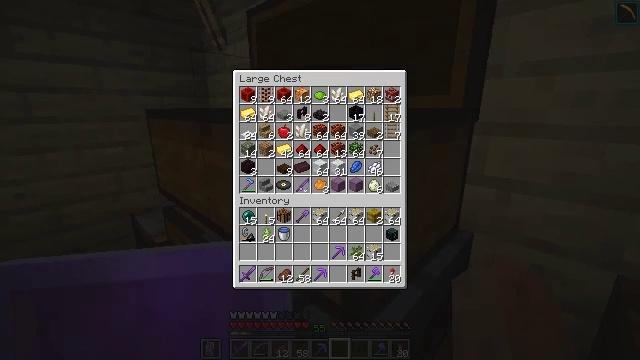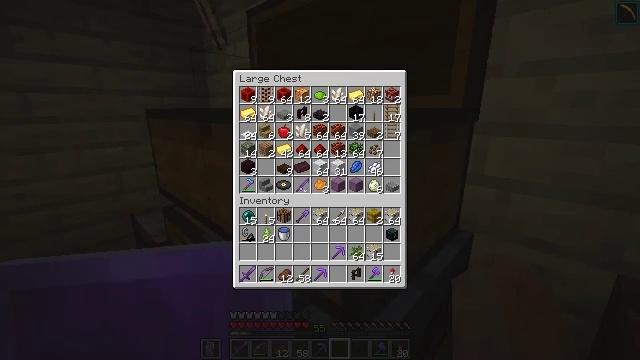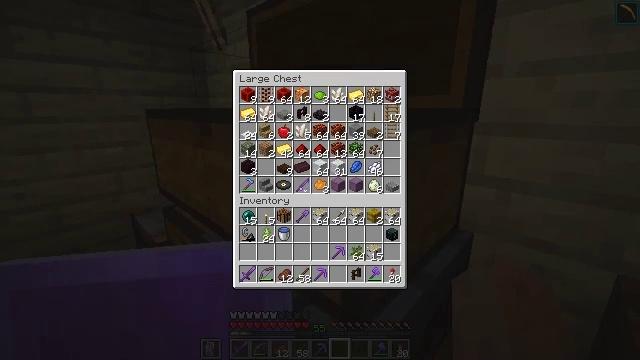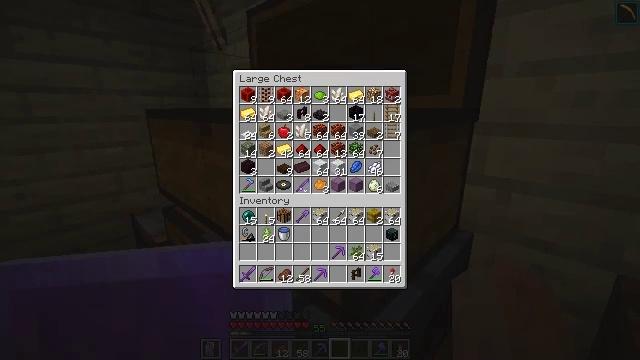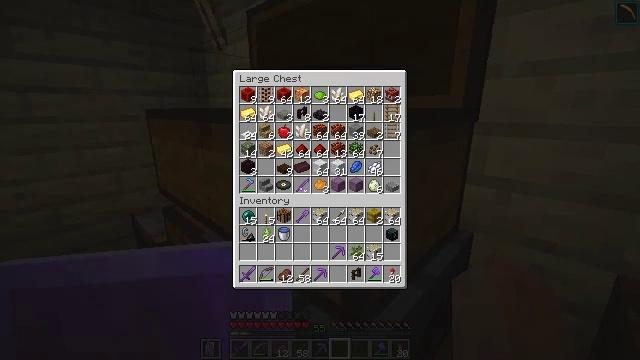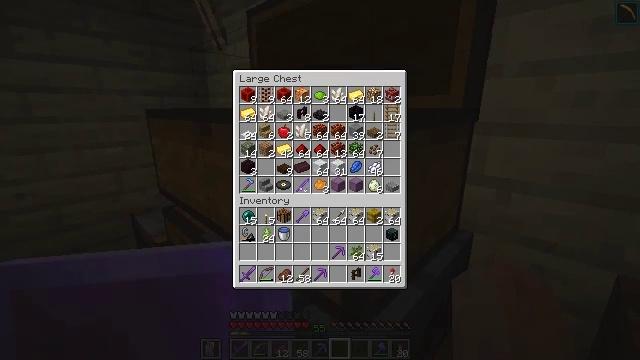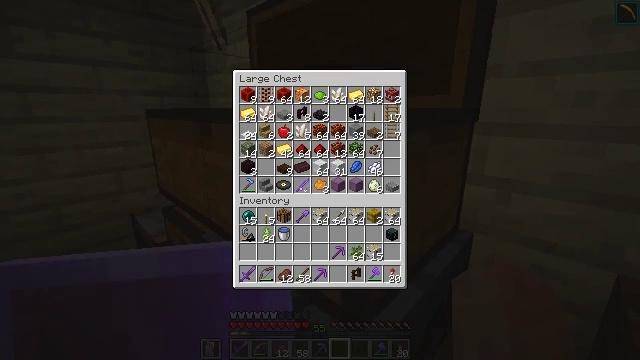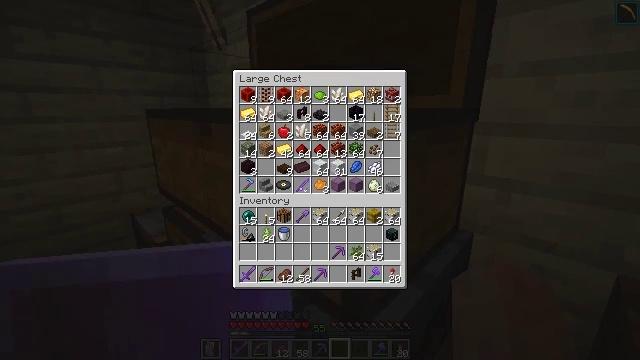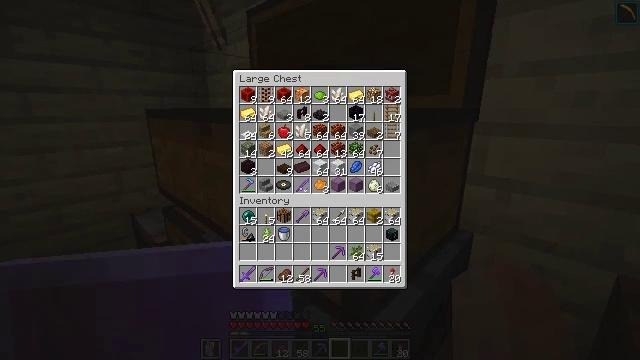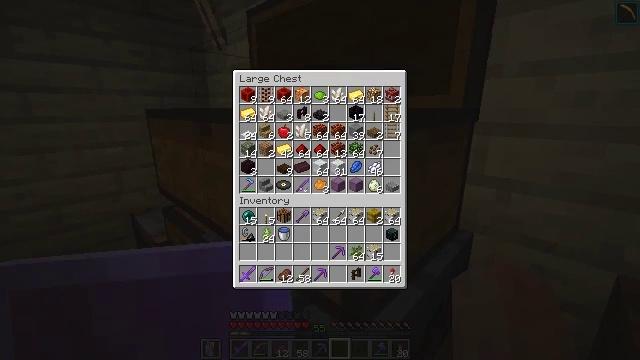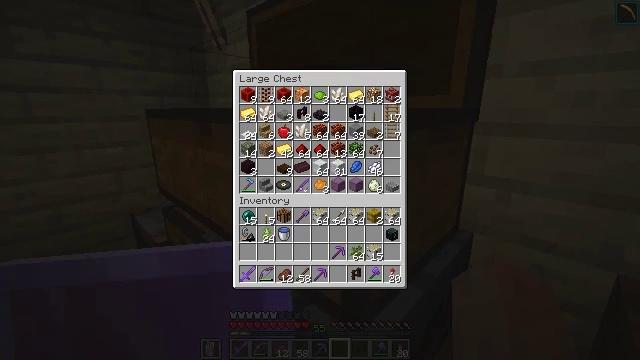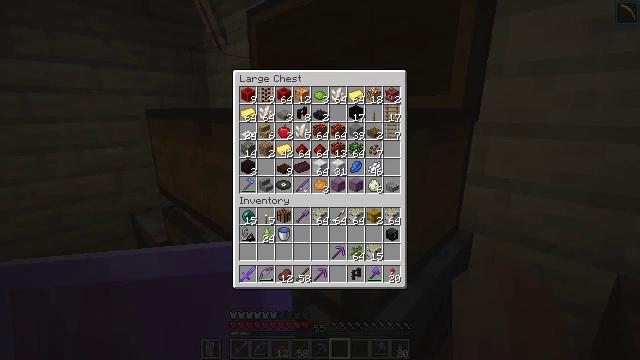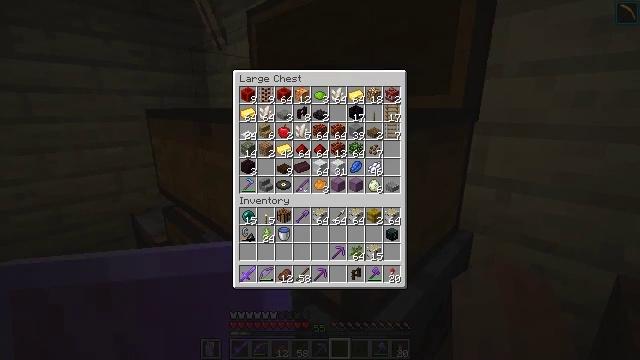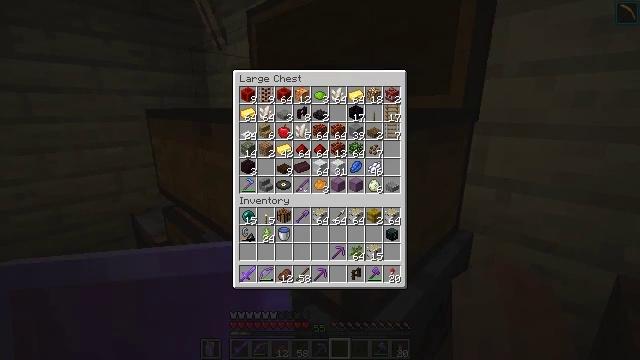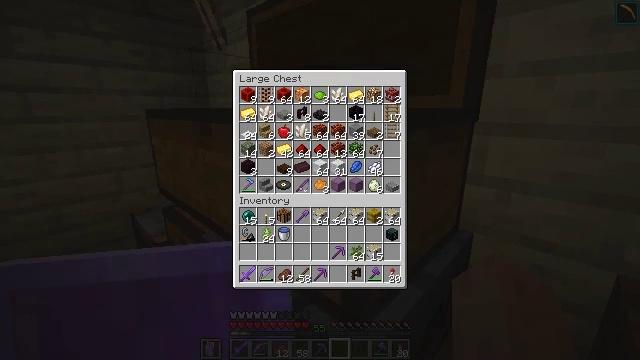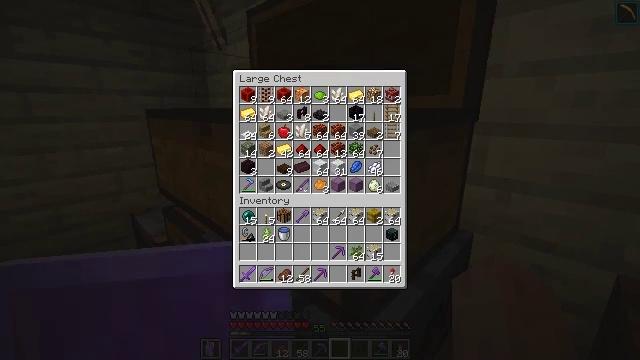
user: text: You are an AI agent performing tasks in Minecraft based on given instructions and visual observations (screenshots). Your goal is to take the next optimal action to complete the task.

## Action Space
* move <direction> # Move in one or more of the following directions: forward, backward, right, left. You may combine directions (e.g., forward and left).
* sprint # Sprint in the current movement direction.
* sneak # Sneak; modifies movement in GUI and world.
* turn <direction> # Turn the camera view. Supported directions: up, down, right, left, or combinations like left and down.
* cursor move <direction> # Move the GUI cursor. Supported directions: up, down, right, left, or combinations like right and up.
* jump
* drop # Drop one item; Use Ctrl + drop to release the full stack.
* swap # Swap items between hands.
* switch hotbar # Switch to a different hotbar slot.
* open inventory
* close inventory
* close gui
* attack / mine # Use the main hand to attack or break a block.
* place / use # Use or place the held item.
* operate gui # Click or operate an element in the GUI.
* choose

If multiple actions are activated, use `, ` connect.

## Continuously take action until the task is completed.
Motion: motion action
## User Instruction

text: Make a lead by crafting with slimeball and string.
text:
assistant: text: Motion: turn right
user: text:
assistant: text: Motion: no_op
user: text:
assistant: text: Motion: no_op
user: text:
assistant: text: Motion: no_op
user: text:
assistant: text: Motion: no_op
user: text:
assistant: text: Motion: no_op
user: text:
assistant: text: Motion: no_op
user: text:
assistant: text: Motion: no_op
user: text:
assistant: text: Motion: no_op
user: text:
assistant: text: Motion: no_op
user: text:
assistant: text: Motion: no_op
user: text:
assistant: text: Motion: no_op
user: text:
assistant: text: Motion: no_op
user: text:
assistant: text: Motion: no_op
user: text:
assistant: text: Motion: no_op
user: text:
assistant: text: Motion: no_op
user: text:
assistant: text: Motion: no_op
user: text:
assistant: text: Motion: no_op
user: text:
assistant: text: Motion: no_op
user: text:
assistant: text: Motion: no_op
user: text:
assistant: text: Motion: no_op
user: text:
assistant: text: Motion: no_op
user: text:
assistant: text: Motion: no_op
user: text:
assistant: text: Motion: no_op
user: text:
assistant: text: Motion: no_op
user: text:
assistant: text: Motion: no_op
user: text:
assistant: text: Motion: no_op
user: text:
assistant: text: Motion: turn left and down
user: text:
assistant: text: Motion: turn left and down
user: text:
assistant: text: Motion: turn left and down